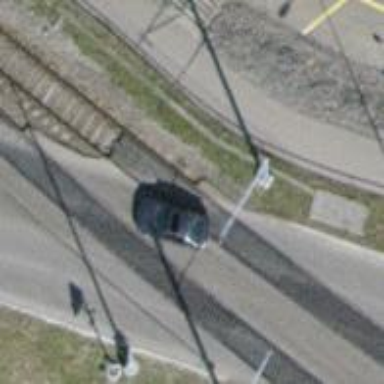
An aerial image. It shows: Level crossing along the railway.